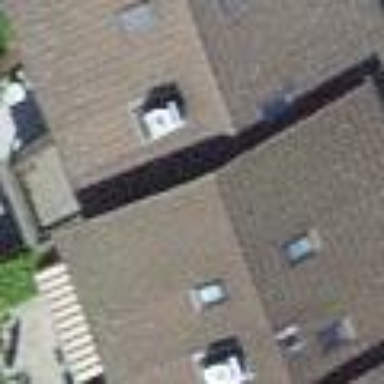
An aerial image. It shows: Gabled-roof terrace building used for residential purposes.